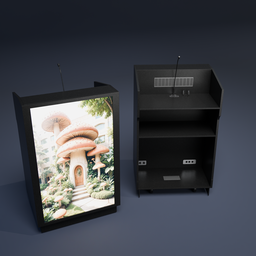
Label: furniture